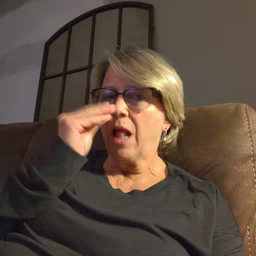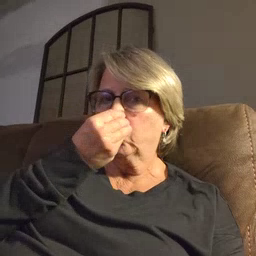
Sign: flower